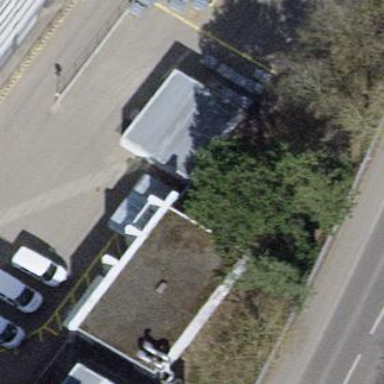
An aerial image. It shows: Commercial building.